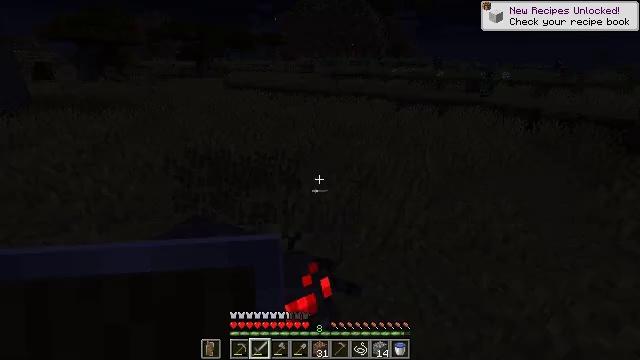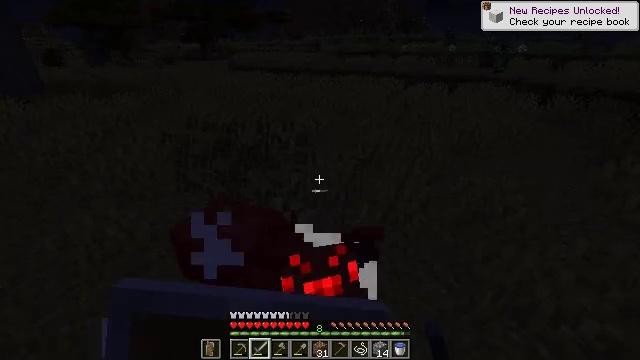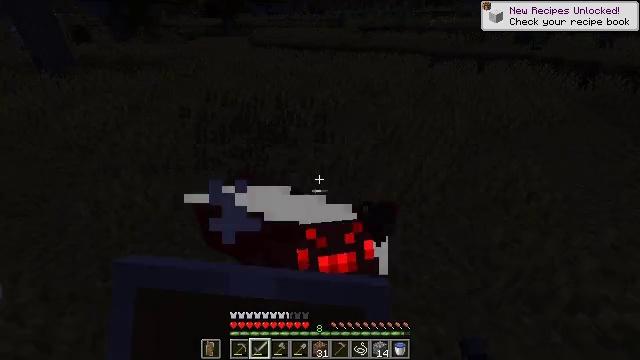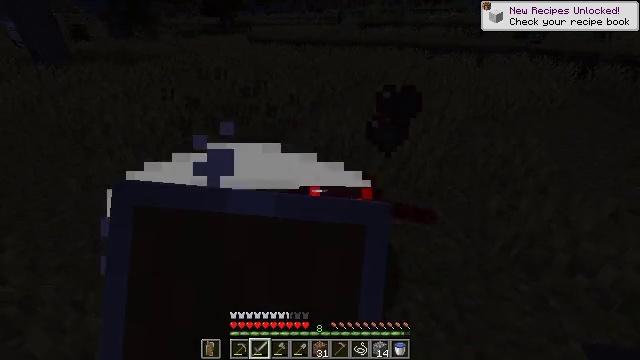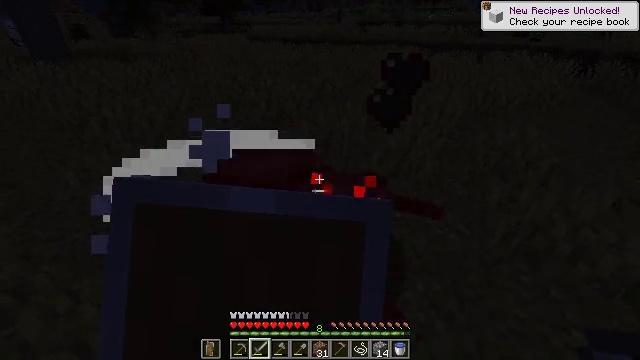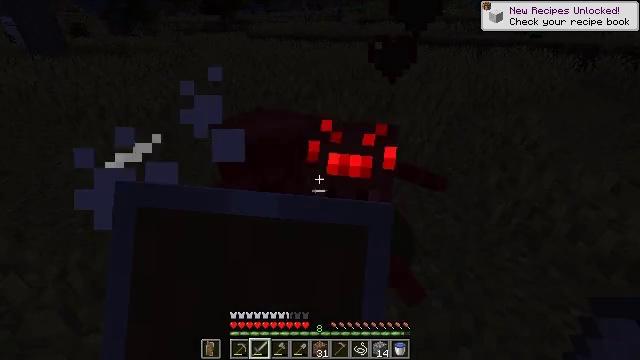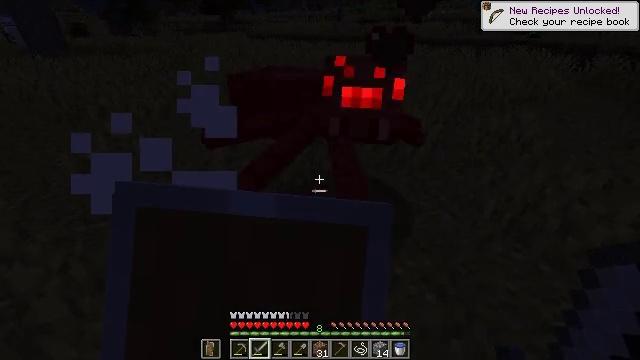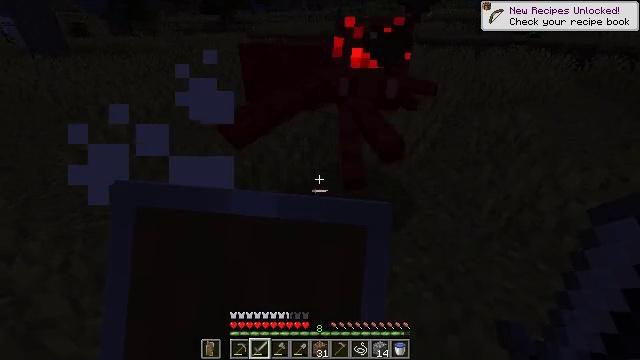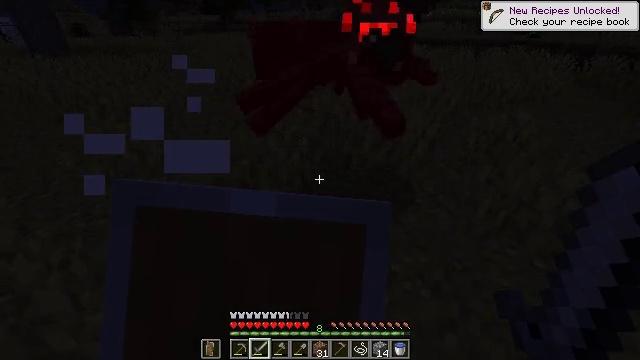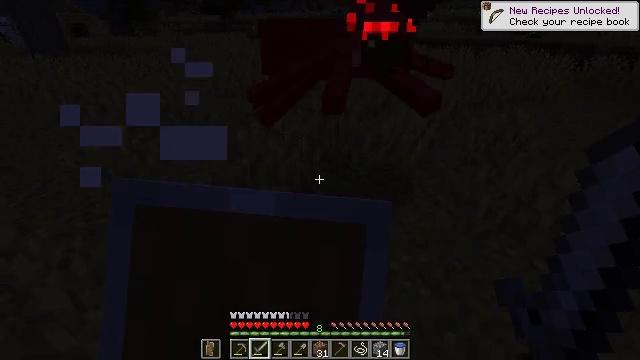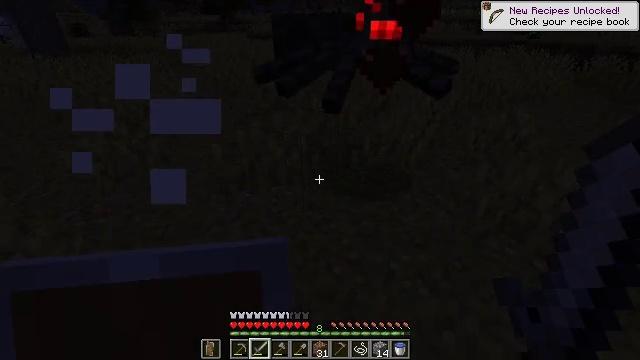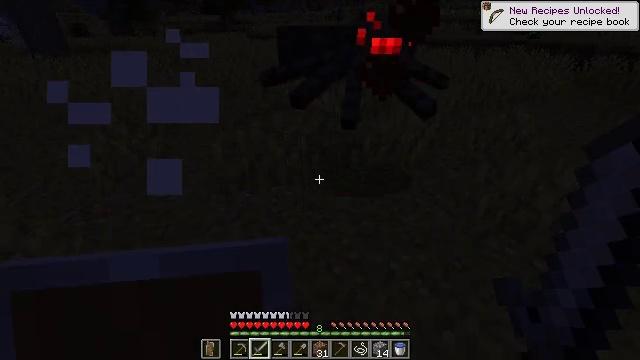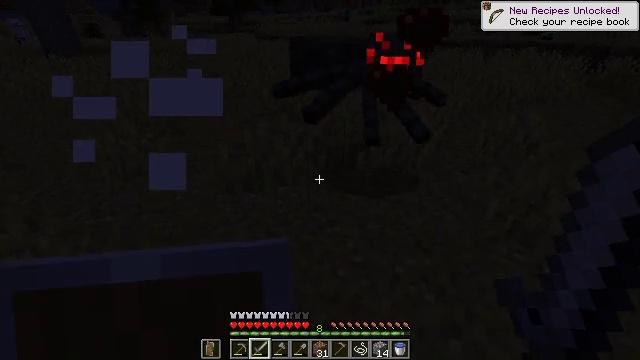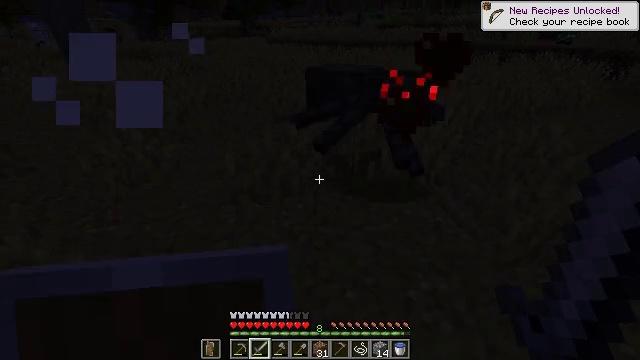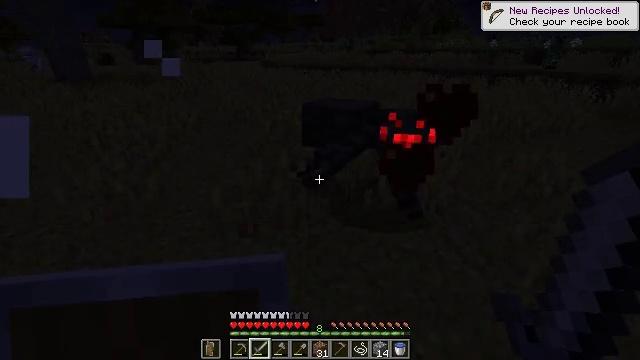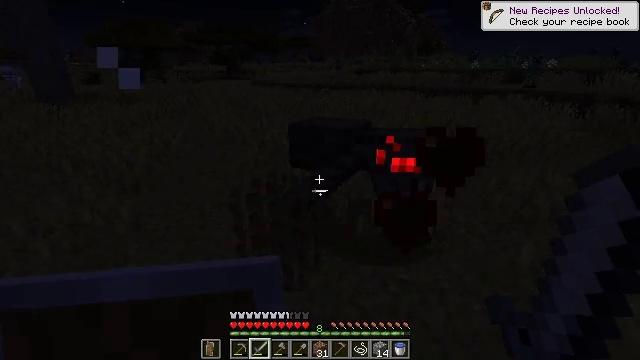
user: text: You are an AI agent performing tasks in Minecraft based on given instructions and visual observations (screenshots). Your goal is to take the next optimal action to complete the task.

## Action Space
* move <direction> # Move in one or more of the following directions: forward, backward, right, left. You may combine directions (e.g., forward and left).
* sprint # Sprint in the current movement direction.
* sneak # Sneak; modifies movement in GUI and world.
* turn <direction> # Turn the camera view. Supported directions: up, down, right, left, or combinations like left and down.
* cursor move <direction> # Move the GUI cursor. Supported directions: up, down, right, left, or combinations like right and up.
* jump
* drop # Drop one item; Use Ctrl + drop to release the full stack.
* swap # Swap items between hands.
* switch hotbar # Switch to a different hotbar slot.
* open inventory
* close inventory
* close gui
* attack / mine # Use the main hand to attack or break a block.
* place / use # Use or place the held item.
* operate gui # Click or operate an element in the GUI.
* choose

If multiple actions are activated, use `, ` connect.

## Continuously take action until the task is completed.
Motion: motion action
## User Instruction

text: Mine the grass in the plains.
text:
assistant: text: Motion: turn left and down, use / place
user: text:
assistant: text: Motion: turn left and down, use / place
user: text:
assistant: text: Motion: use / place
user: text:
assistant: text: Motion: use / place
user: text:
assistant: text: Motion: use / place
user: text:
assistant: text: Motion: attack / mine and use / place
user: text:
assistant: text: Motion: attack / mine and use / place
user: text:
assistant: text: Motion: attack / mine and use / place
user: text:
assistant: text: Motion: use / place
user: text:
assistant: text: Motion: no_op
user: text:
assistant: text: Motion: no_op
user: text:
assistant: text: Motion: move forward, turn left
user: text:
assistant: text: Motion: move forward, turn left
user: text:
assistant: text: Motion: move forward, turn right and up
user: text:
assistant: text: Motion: move forward, turn right and up, attack / mine
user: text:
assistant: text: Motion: move forward, turn right and up, attack / mine
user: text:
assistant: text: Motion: move forward, attack / mine
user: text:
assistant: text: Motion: move forward
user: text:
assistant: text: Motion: move forward, turn right
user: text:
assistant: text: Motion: attack / mine